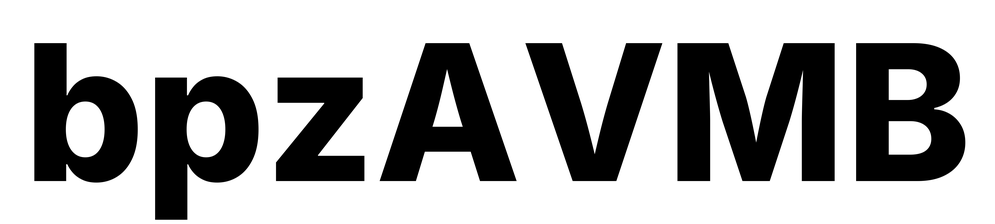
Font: Inter_ExtraBold